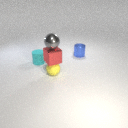
small red metal cube above small yellow rubber sphere